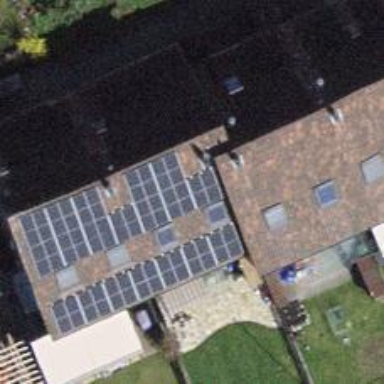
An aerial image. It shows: Solar power generator.